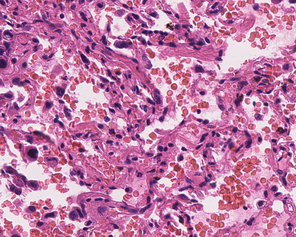
Tumor epithelial tissue: yes
Tumor-associated stroma tissue: yes
Normal tissue: no